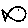
Label: fish